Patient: sex M, age 68
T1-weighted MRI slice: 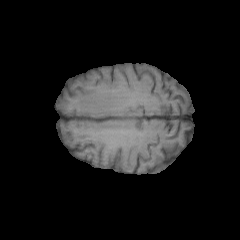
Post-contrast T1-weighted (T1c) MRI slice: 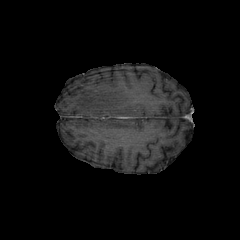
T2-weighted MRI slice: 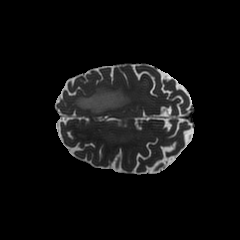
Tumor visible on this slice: yes
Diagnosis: Glioblastoma, IDH-wildtype
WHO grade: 4